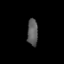
Tissue: lung
Cell type: Epithelial cells
Senescence score: 0.223
Nuclear area (px): 278
Mean DAPI intensity: 93.245